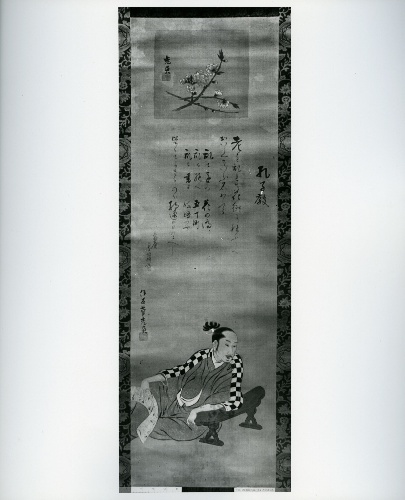
Artist: Suga Mitsusada
Artist bio: 1738–1806
Date: 18th–19th century
Object type: Hanging scroll
Classification: Paintings
Medium: Hanging scroll; ink and color on silk
Culture: Japan
Period: Edo period (1615–1868)
Dimensions: 40 x 12 3/16 in. (101.6 x 30.9 cm)
Department: Asian Art
Credit line: Charles Stewart Smith Collection, Gift of Mrs. Charles Stewart Smith, Charles Stewart Smith Jr., and Howard Caswell Smith, in memory of Charles Stewart Smith, 1914
Accession year: 1914
Repository: Metropolitan Museum of Art, New York, NY
Tags: Men|Flowers